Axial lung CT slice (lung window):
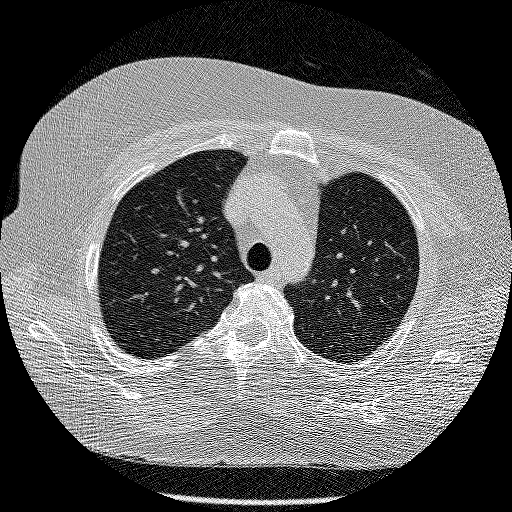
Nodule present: no